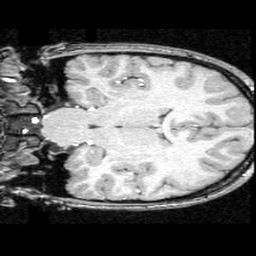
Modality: T1w
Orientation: coronal
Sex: female
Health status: ill
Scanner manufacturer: ge
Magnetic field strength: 1.5 T
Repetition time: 21 s
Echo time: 0.008 s